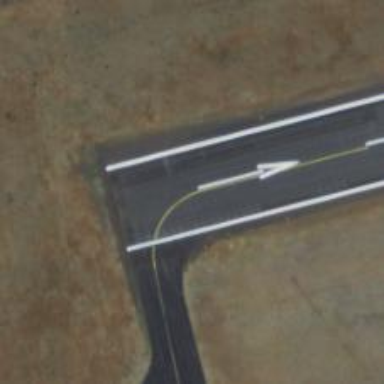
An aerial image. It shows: Runway surface made of asphalt at airport.